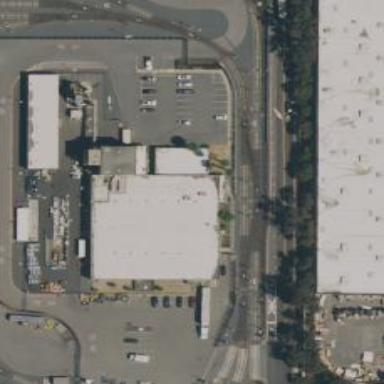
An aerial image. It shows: Light rail service yard with electrified contact lines.